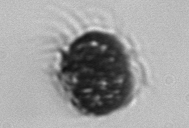
Label: Mesodinium